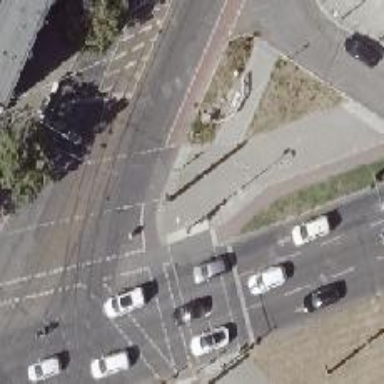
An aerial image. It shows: Road with traffic signals controlling the flow of traffic.